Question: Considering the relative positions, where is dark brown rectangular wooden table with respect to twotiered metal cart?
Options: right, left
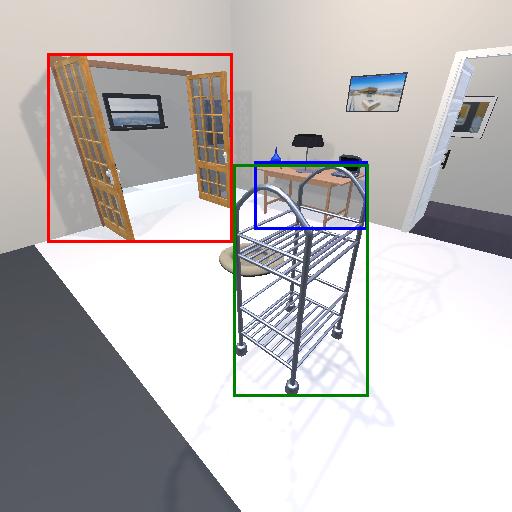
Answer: right